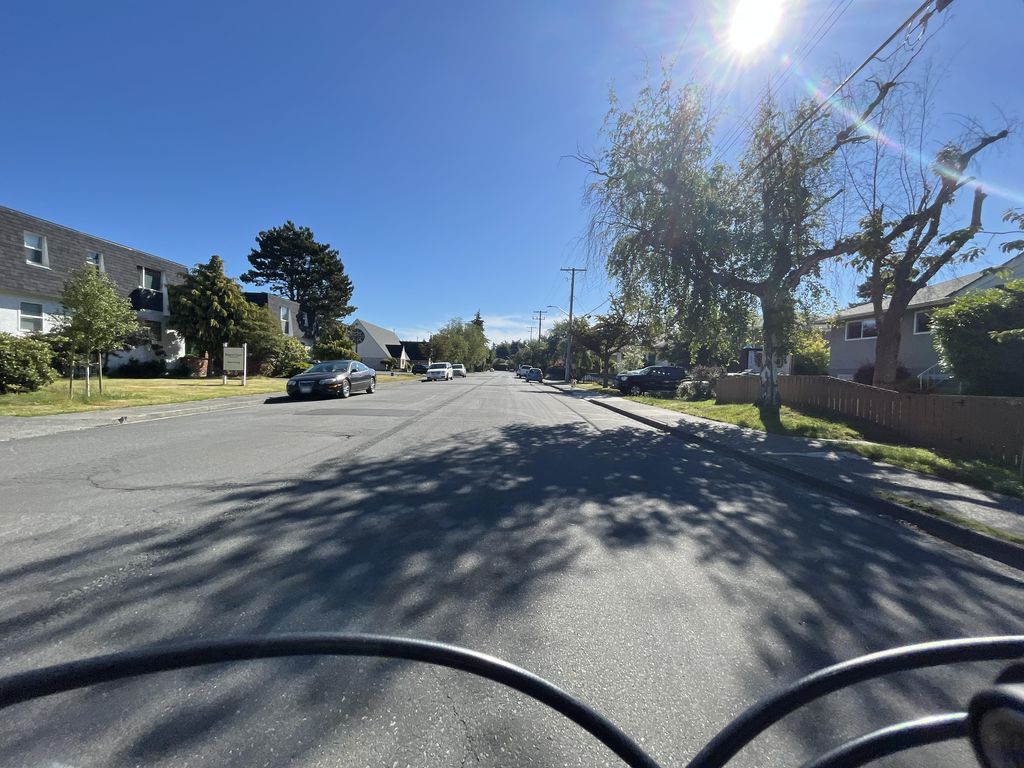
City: victoria